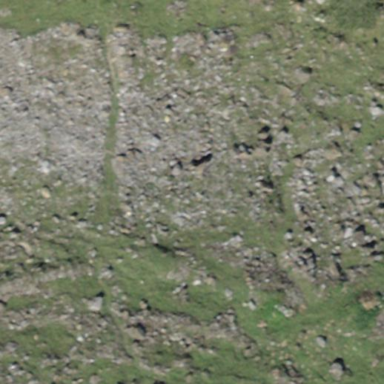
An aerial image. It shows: Natural scree.